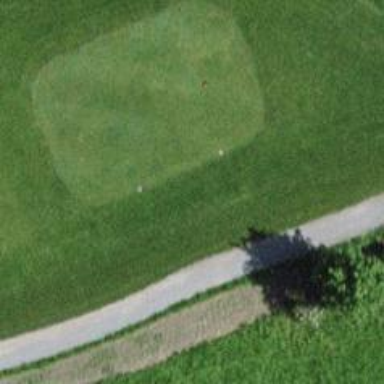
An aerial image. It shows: Golf tee.